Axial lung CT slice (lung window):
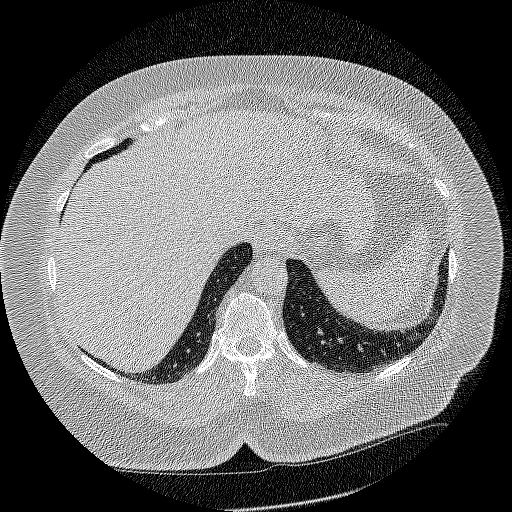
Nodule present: no